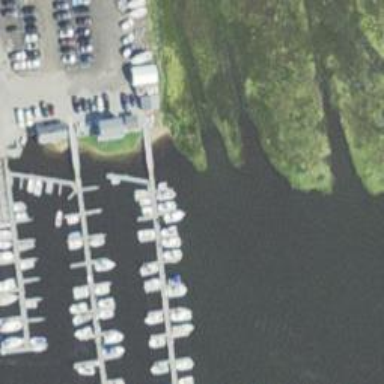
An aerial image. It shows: Man-made pier.